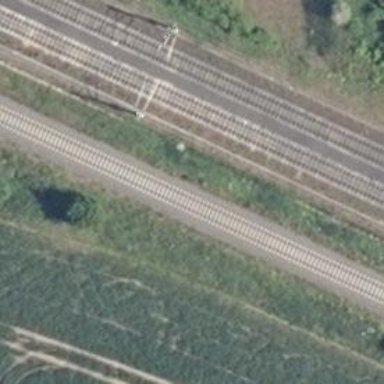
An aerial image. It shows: Railway milestone.